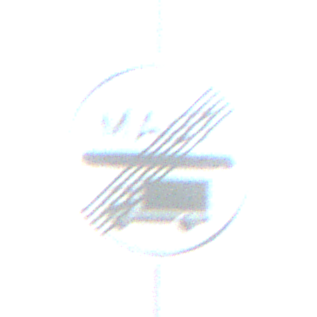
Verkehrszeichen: EndeMautpflicht
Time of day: MorningAfternoon
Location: Outdoor (Special)
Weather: Clear
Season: NotSpecified
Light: Natural